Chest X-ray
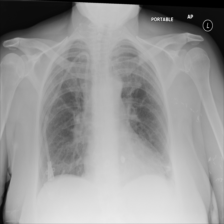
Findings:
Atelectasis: negative
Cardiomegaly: negative
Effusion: negative
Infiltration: negative
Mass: negative
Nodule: negative
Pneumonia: negative
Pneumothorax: negative
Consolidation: negative
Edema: negative
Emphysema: negative
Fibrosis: negative
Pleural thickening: negative
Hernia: negative